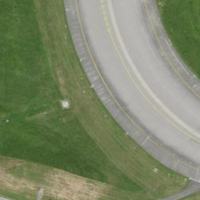
EUNIS habitat code: 57
Species observed at this site:
Turdus merula